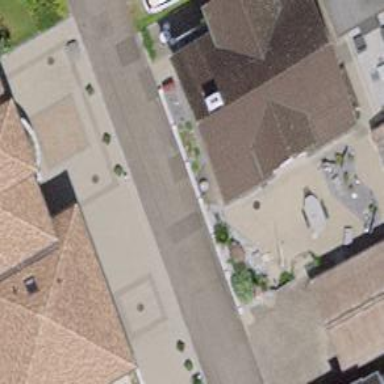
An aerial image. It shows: Simple house.